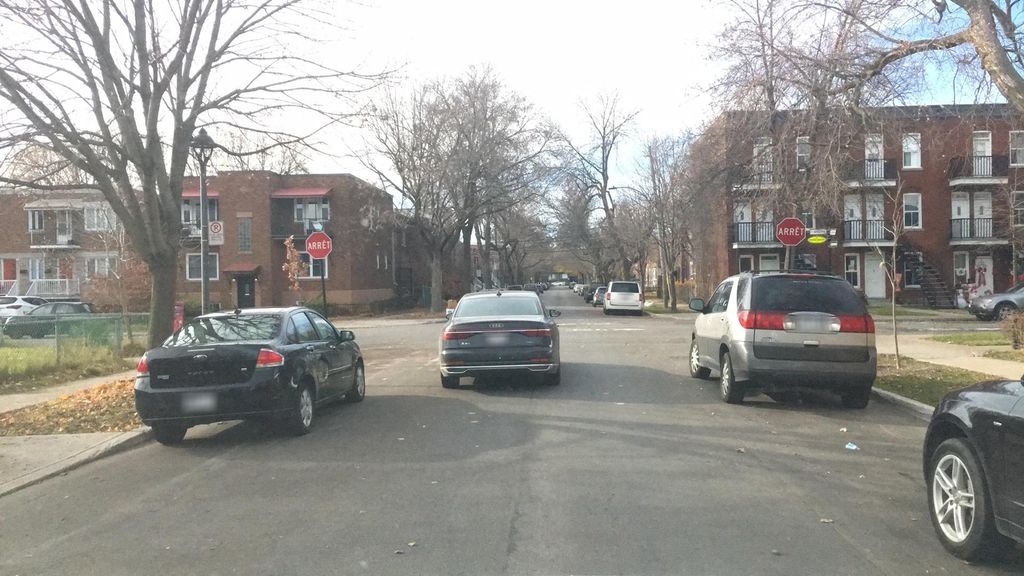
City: montreal